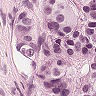
Metastatic tissue present: yes